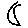
Label: moon